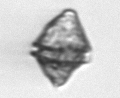
Label: Kryptoperidinium_triquetrum